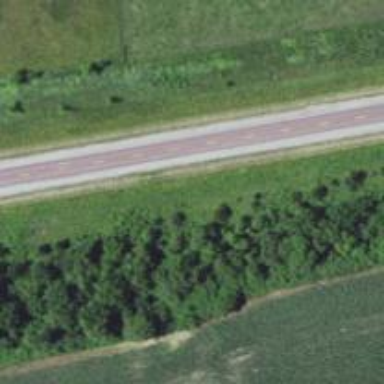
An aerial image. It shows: Primary road with asphalt surface.